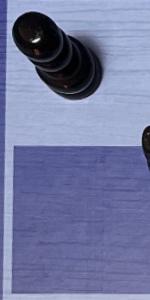
Label: Empty